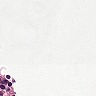
Metastatic tissue present: no